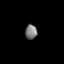
Tissue: skin
Cell type: Epithelial cells
Senescence score: 0.2147
Nuclear area (px): 169
Mean DAPI intensity: 124.071